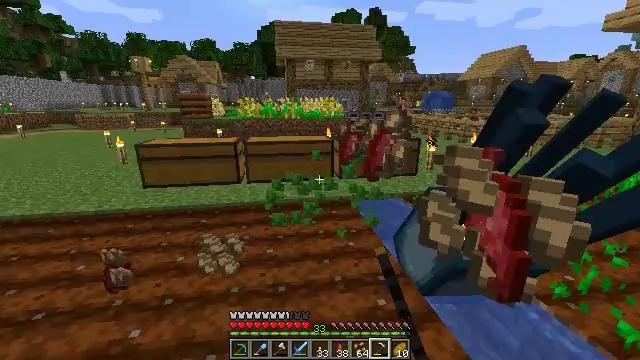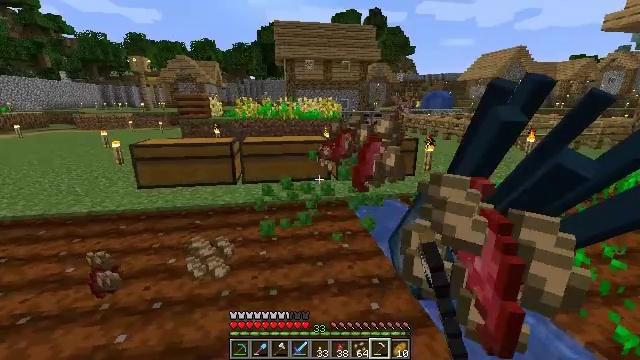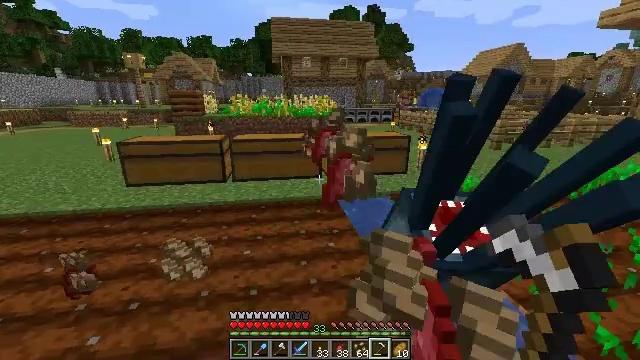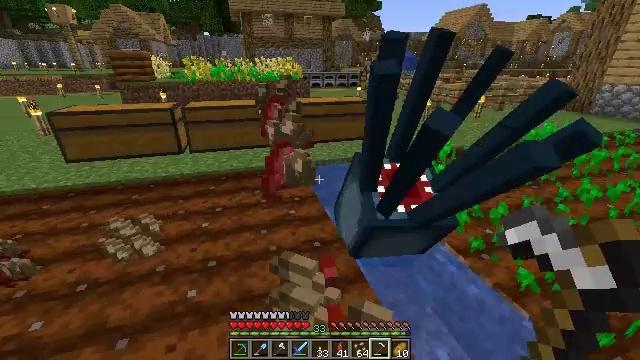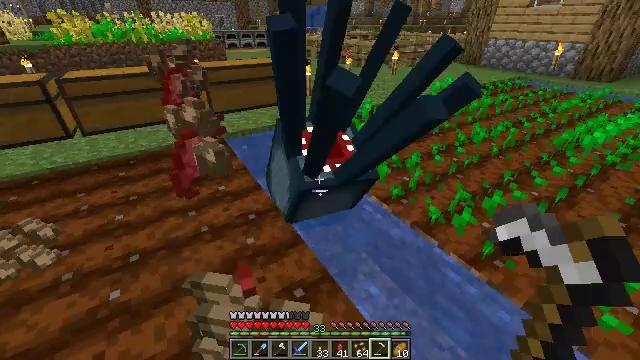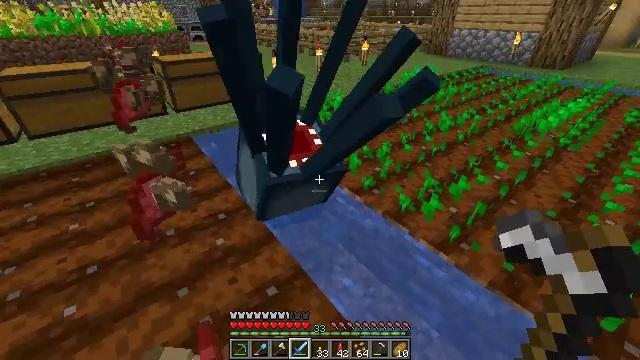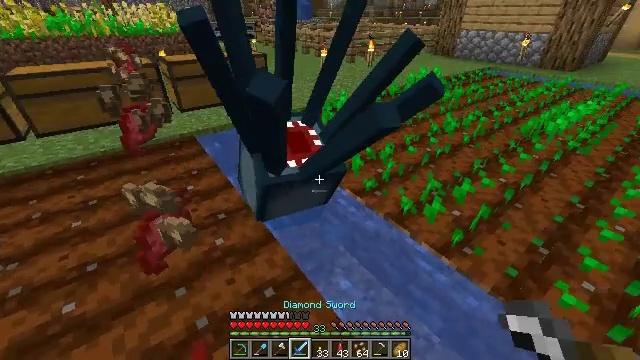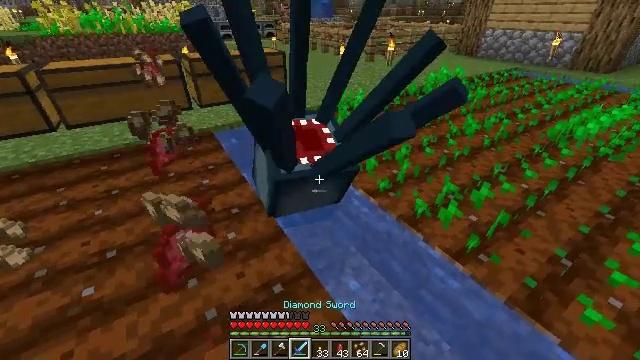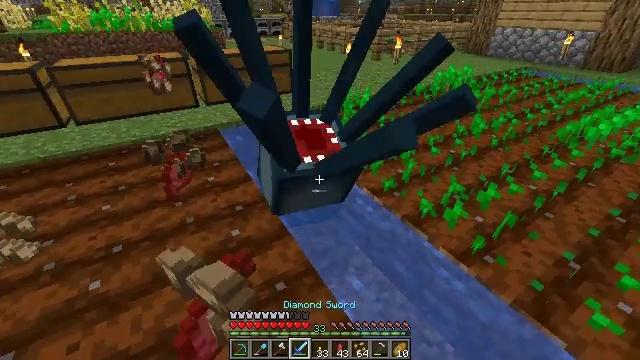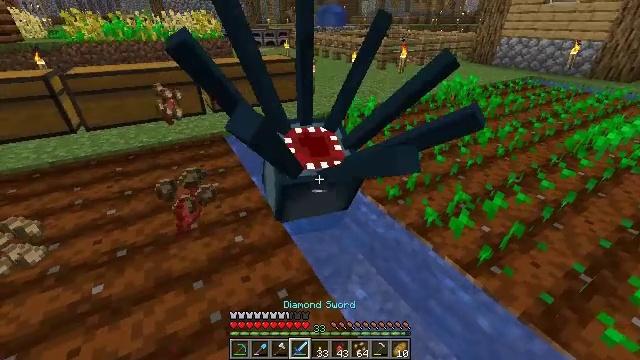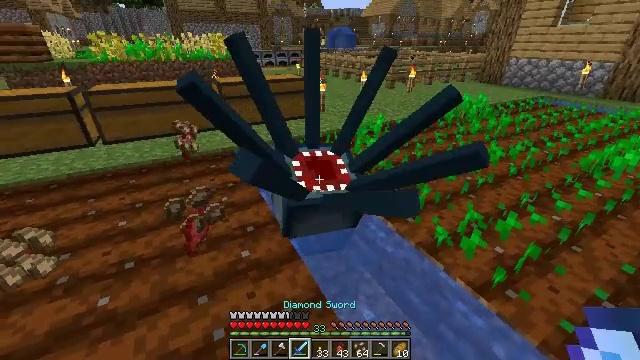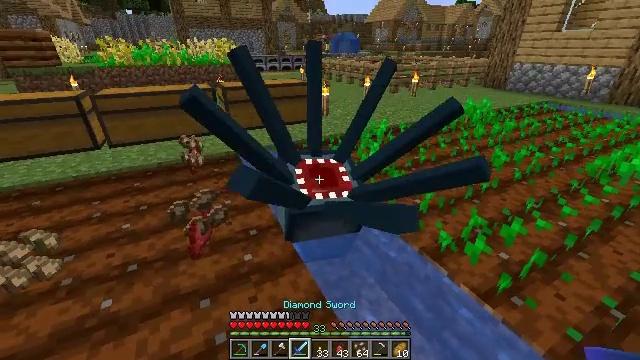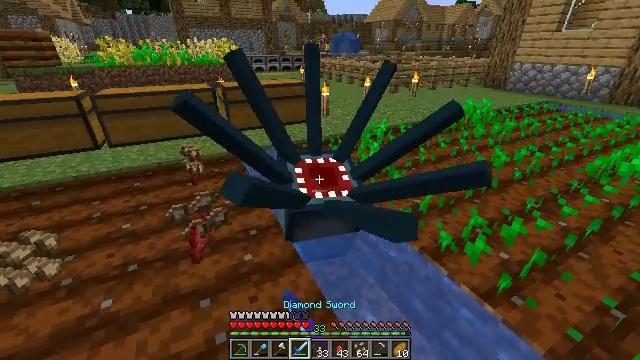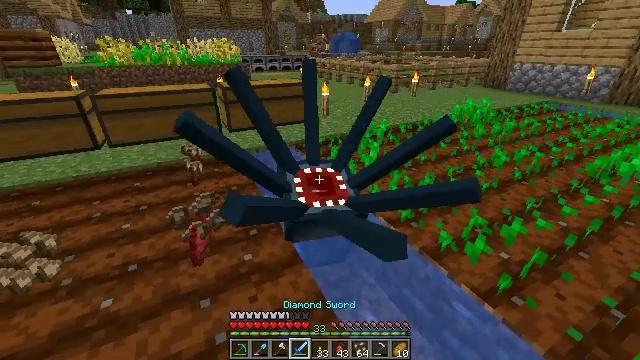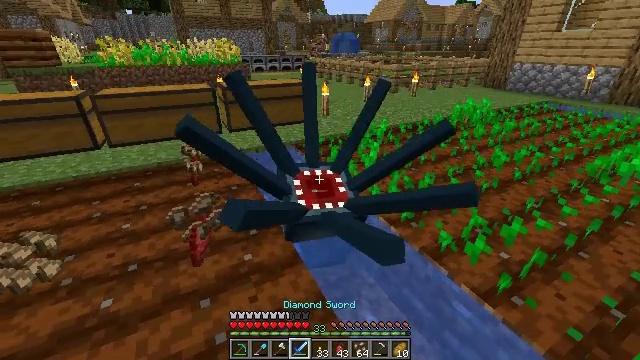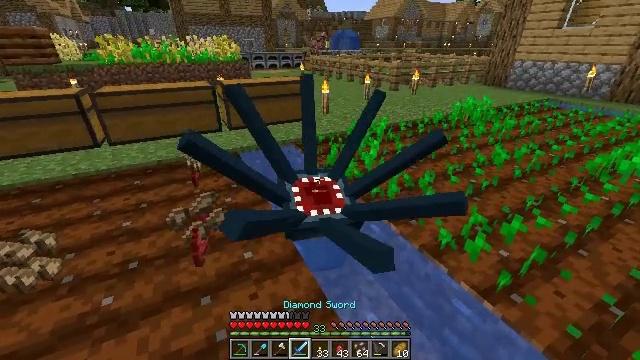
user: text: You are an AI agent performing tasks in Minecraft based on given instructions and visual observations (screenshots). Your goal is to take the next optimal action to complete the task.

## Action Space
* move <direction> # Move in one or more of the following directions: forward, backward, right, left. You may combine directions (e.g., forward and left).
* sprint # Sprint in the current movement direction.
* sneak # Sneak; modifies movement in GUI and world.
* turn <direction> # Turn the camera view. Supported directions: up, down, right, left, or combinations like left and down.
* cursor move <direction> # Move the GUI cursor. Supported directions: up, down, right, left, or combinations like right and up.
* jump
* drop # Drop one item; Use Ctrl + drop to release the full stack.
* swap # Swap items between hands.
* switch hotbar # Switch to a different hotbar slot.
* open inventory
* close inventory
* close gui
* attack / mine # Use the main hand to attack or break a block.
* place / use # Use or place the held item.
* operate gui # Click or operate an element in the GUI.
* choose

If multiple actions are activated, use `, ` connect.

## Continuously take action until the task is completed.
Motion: motion action
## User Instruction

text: Kill mobs.
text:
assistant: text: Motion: move right, attack / mine
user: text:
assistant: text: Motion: move right
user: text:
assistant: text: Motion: move right, turn right and down
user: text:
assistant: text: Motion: turn right and down
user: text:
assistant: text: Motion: turn right and down, switch to hotbar 4
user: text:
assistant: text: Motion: turn left, switch to hotbar 4
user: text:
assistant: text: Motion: turn left, switch to hotbar 4
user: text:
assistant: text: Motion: turn left, switch to hotbar 4
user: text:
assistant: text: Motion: turn left and up
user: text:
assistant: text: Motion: turn left and up
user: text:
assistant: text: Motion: attack / mine
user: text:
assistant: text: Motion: attack / mine
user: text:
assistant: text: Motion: attack / mine
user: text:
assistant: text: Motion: attack / mine
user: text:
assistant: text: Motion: no_op
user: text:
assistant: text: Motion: no_op
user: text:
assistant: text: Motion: no_op
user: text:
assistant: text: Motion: turn down
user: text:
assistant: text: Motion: no_op
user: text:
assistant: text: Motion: no_op
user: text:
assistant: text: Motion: move forward
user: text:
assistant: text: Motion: move forward
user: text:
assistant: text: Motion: move forward
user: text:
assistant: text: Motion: move forward
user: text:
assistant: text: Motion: turn down
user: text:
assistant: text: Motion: turn right and down
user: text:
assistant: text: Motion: turn down
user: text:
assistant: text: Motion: turn down
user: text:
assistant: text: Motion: turn down
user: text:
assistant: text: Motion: turn down, attack / mine